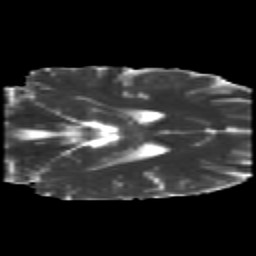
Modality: MD
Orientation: coronal
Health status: healthy
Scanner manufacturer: siemens
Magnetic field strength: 3 T
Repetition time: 10 s
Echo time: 0.092 s